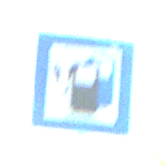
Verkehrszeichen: LadestationFuerElektrofahrzeuge
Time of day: SunriseSunset
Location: Outdoor (Nature)
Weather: Clear
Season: Winter
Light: Natural